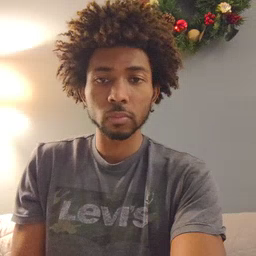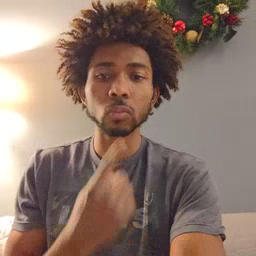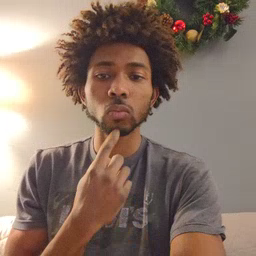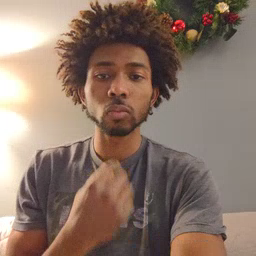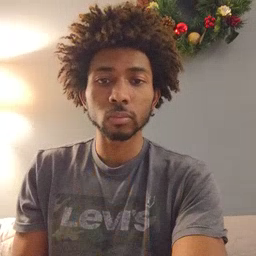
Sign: red